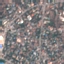
Land use / land cover class: Residential